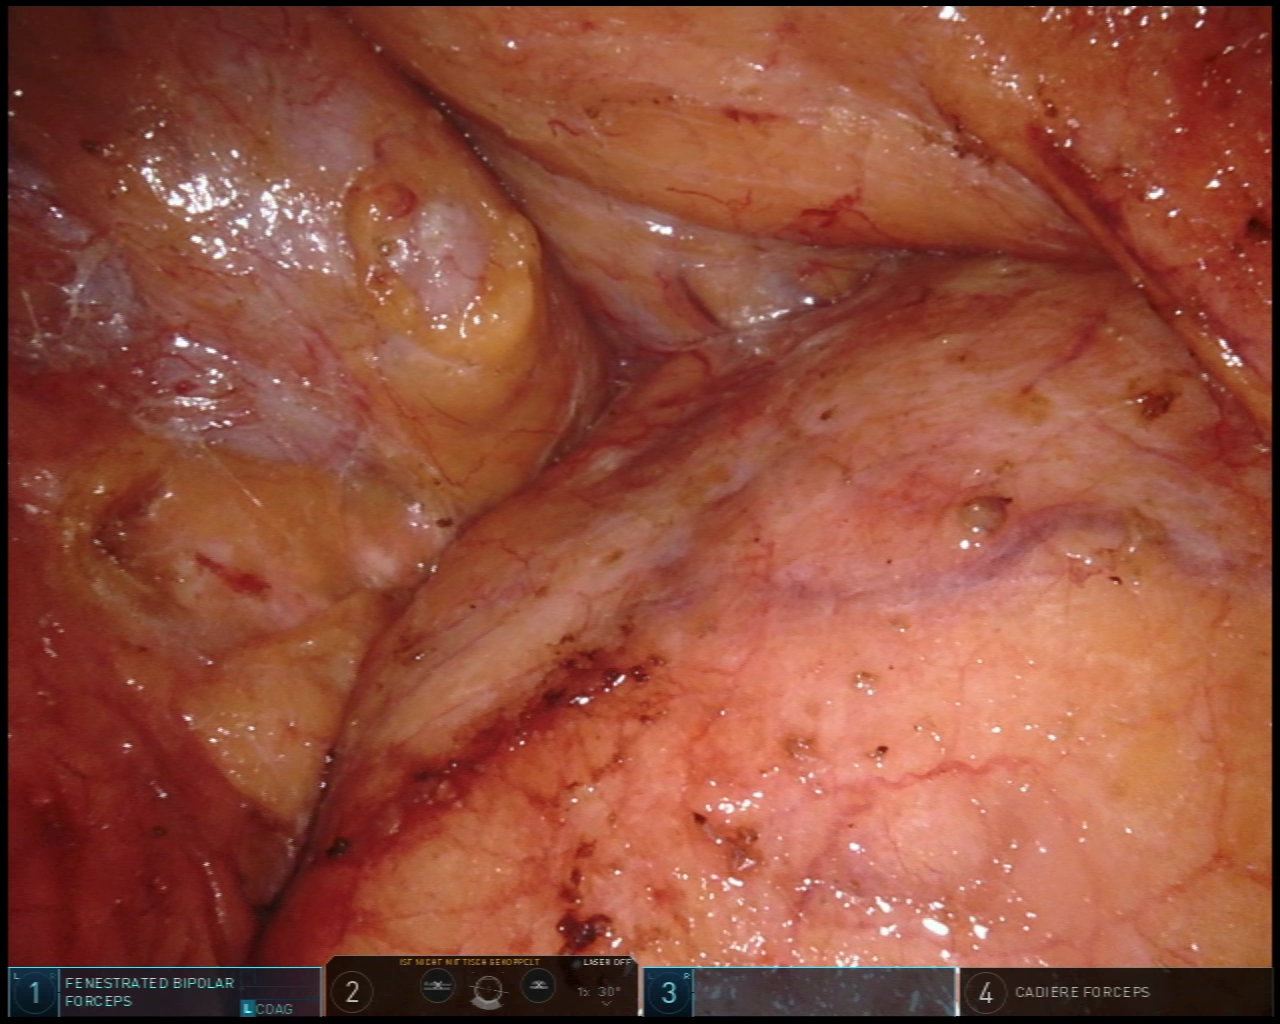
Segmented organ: pancreas
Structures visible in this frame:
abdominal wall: no
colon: yes
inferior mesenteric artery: no
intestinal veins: no
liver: no
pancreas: yes
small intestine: no
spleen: no
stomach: no
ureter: no
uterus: no
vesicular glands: no